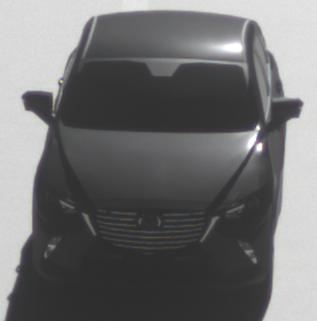
Make: Mazda
Model: CX-3 SKYACTIV-G 120
Detailed model: CX-3 (DK)
Model produced from: 2015/06
Model produced until: 2018/06
Doors: 5
Color: black
Road condition: dry road
Daytime: morning or afternoon
Contrast: high contrast